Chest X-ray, AP view. Patient: 70 years old, sex F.
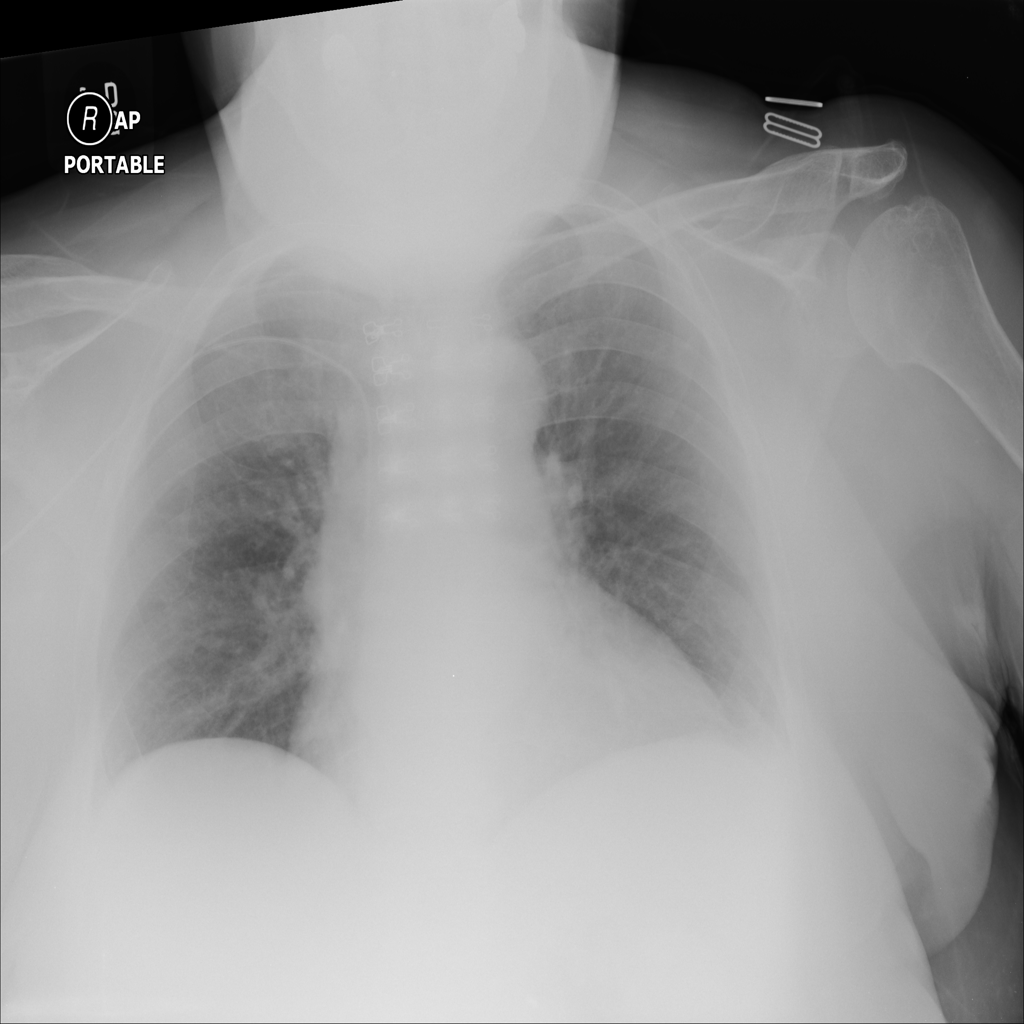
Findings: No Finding